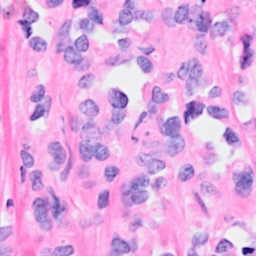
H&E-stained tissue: Breast